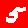
Digit: 5